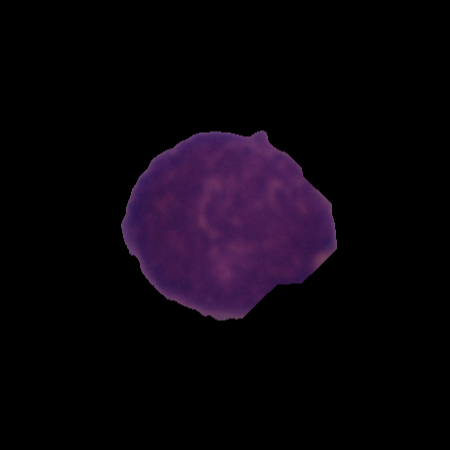
Label: healthy